Field crop: maize
Growth stage: 2
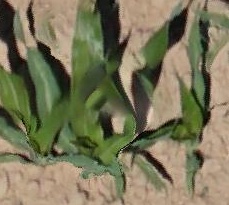
Species: maize